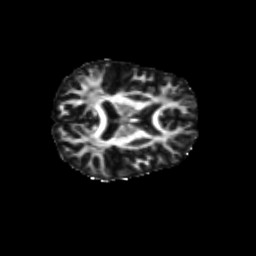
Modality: FA
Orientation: axial
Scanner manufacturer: siemens
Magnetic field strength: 3 T
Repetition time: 9.2 s
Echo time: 0.084 s